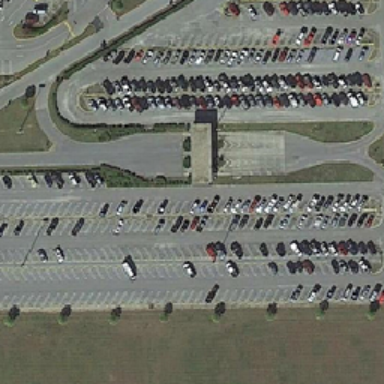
There is a parking lot on the meadow .